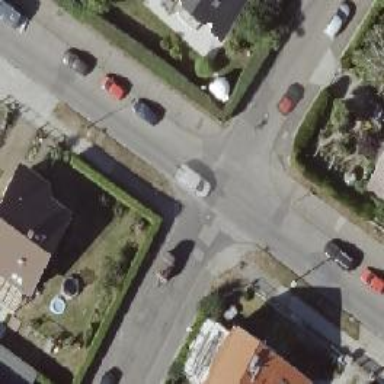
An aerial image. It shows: Uncontrolled crossing on the road.